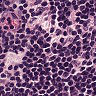
Metastatic tissue present: no